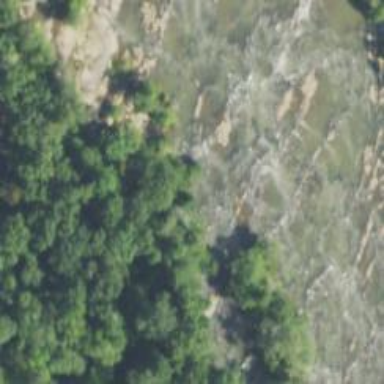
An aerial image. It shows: Rapid whitewater waterway with rapids.